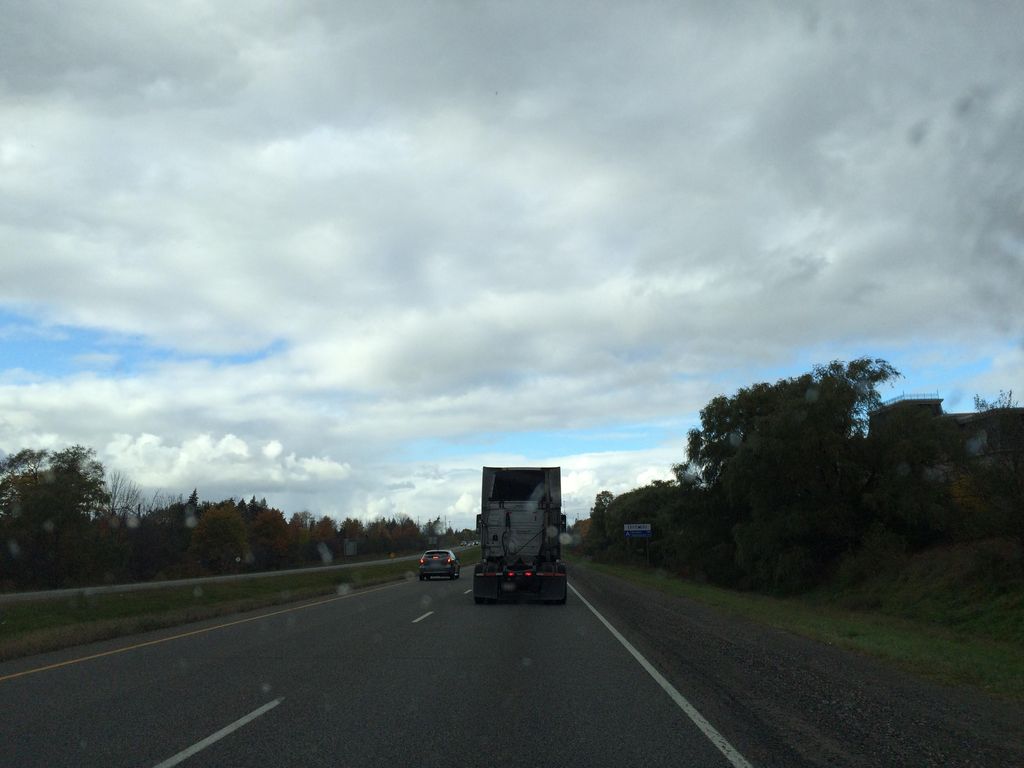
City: kitchener-waterloo